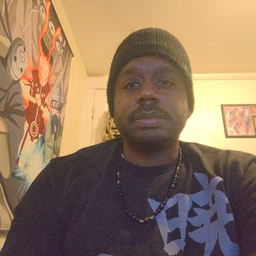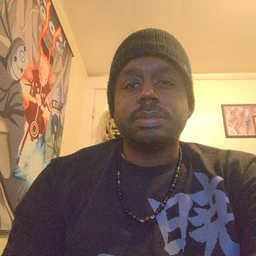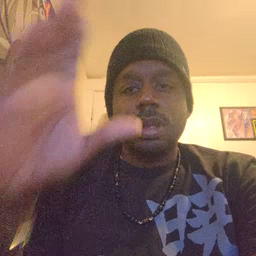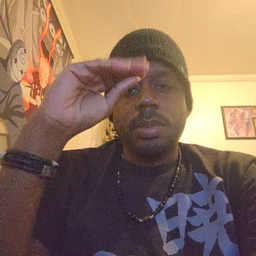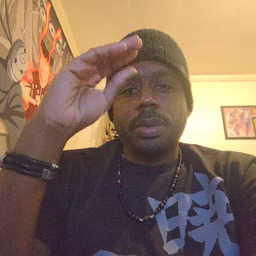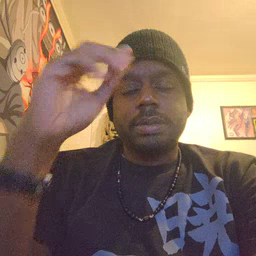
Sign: boy